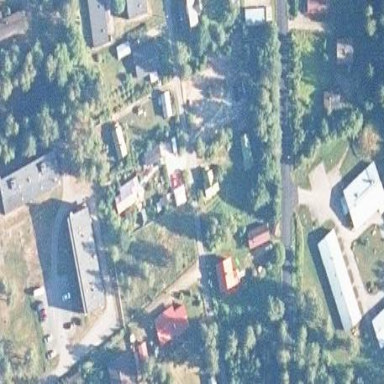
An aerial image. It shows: Residential area.